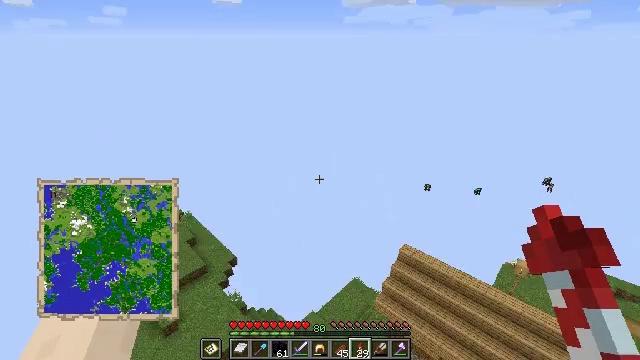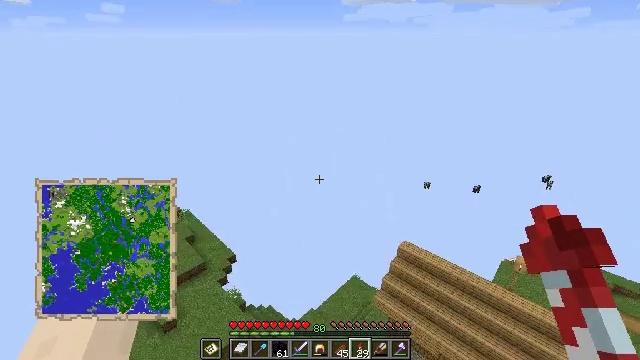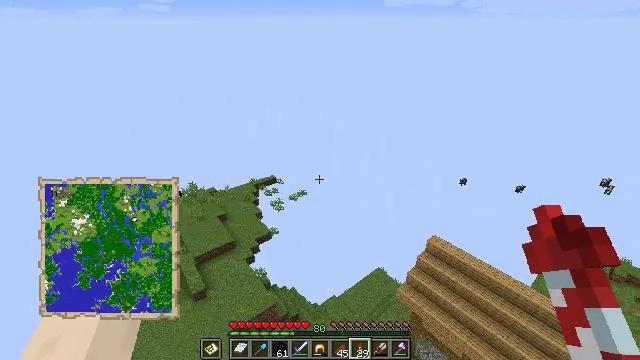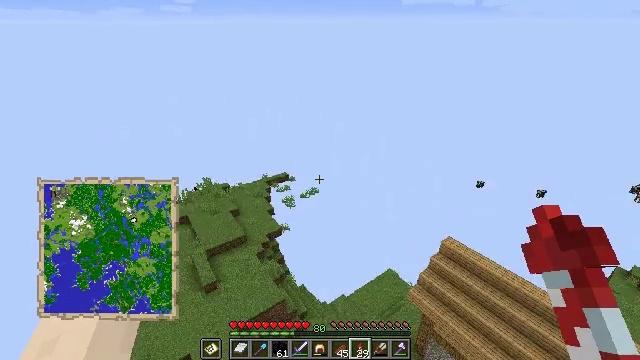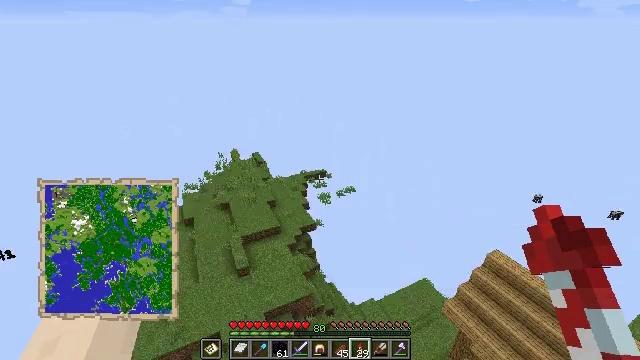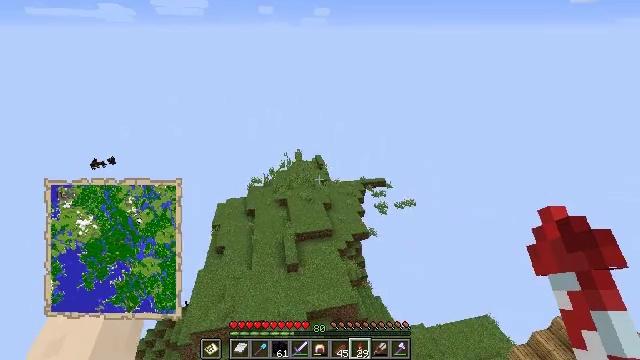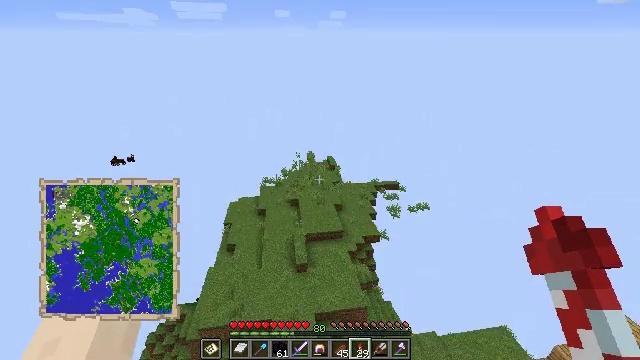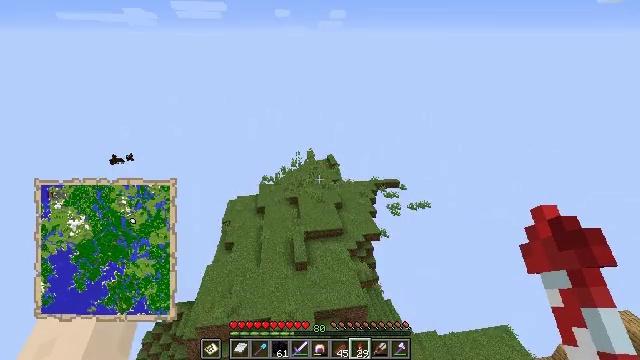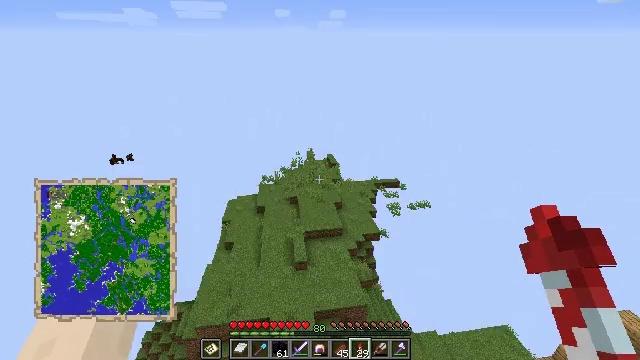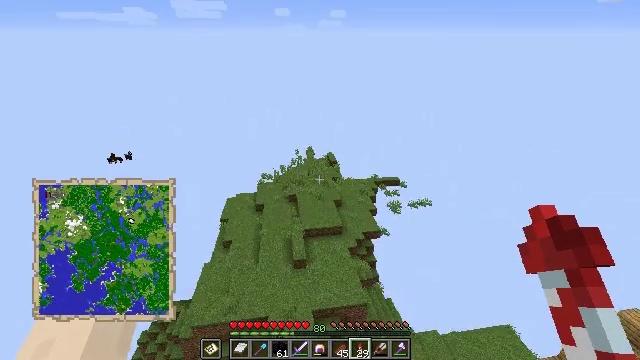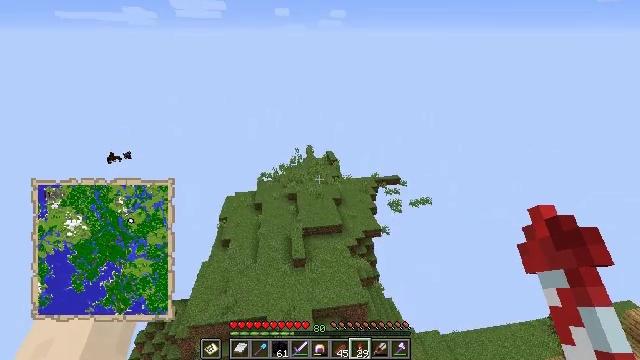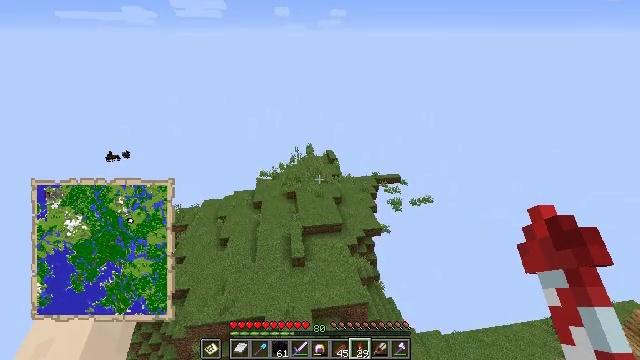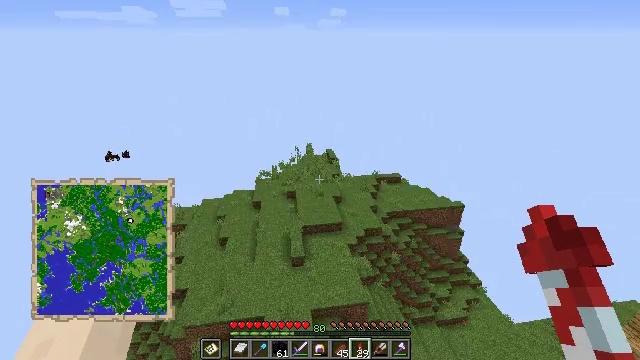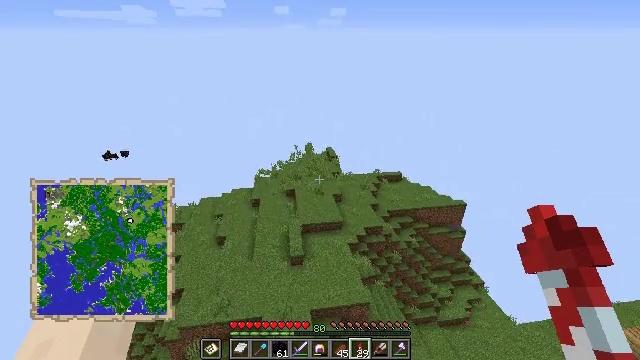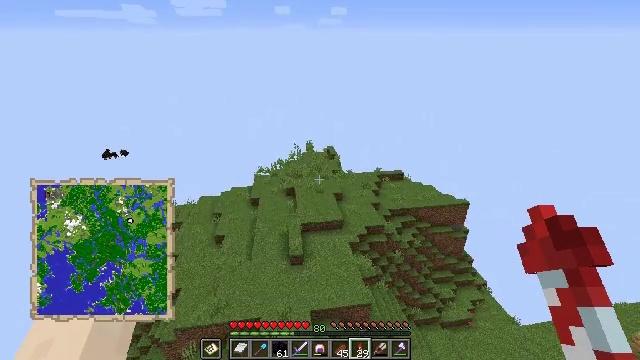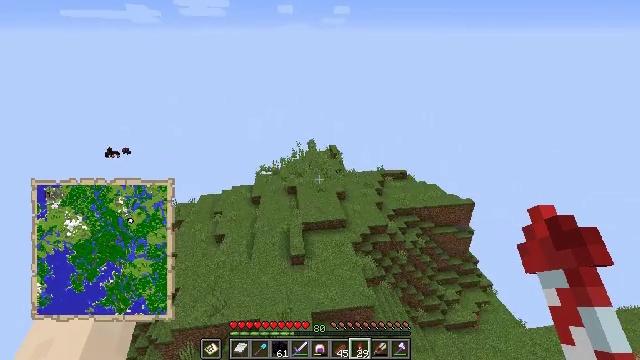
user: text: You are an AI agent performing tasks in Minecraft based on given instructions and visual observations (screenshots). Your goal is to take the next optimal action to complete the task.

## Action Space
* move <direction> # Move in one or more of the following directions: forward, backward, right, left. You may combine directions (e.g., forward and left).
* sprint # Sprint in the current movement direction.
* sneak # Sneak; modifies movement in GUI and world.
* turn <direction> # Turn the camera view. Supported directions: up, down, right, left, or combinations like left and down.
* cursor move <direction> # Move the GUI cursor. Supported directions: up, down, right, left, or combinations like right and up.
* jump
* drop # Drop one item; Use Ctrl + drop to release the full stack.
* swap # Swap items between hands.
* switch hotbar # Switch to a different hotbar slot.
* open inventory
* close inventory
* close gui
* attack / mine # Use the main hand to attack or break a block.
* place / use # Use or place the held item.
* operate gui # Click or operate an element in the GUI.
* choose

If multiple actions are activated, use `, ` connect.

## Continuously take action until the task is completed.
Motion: motion action
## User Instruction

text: Mine the bell from its post.
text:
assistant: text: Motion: no_op
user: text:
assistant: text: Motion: turn left and down
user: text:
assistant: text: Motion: turn left
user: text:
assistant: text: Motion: turn left
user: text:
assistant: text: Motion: turn left and up
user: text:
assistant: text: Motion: turn left
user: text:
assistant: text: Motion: no_op
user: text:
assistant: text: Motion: no_op
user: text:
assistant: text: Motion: no_op
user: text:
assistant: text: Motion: no_op
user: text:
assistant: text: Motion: no_op
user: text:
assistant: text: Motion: no_op
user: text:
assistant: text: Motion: no_op
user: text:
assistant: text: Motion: no_op
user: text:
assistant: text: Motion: no_op
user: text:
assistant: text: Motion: no_op
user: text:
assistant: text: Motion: no_op
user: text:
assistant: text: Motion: no_op
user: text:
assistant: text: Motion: no_op
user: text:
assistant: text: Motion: turn left
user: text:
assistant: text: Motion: turn left and up
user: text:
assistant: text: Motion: turn left and up
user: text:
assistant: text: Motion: turn left and up
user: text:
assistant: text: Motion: no_op
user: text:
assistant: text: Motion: no_op
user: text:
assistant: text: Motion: no_op
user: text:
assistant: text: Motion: no_op
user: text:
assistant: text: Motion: turn right
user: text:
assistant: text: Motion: turn right
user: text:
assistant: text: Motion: turn right